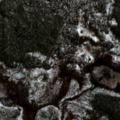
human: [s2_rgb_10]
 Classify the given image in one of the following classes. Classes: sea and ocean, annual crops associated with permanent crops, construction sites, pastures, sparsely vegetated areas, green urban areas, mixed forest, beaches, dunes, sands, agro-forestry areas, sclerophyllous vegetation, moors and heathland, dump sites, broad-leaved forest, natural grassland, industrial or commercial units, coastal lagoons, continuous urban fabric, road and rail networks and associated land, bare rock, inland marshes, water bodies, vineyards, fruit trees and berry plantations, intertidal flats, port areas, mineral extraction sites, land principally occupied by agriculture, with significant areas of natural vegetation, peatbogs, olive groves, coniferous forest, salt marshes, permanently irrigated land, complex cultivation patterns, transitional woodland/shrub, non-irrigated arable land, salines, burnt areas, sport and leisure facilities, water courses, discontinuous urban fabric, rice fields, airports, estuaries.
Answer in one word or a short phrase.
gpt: coniferous forest, mixed forest, transitional woodland/shrub, peatbogs